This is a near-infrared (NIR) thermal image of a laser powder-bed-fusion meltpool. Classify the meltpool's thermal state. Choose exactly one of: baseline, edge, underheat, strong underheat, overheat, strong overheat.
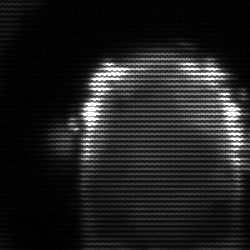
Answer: baseline